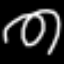
Label: squiggle